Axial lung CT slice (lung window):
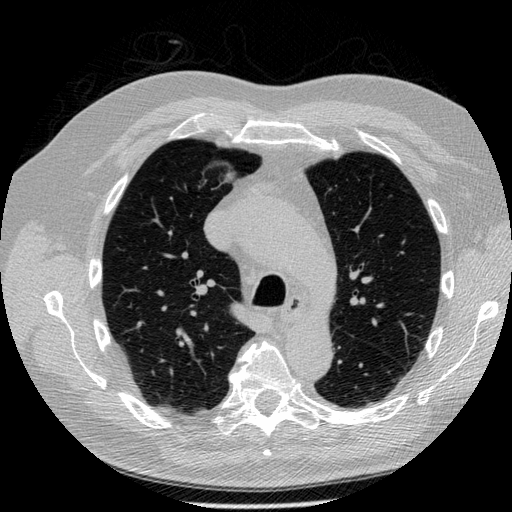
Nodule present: no